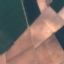
Land use / land cover class: AnnualCrop